Question: I am trying to create a simple react native application. I need to run the app in fullscreen mode. Is there a way to do this?
I need to remove/hide the bottom buttons.
I am doing this for Android devices.
'''
|---------------|
| |
| screen |
| |
-----------------
| <| O [ ] | <--- I need to remove these buttons!
-----------------
'''

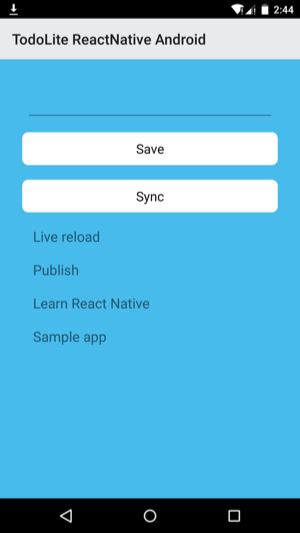
Answer: React Native doesn't provide a way to hide the android navigation bar directly, you would have to create a <URL>